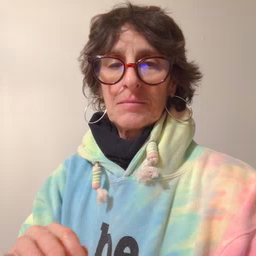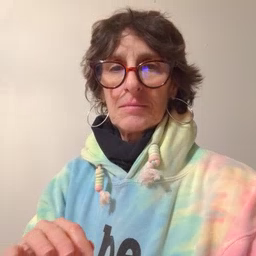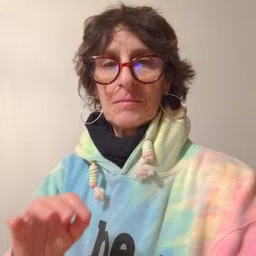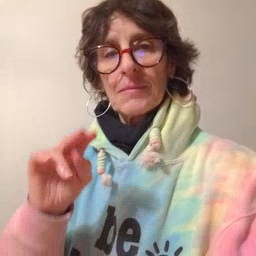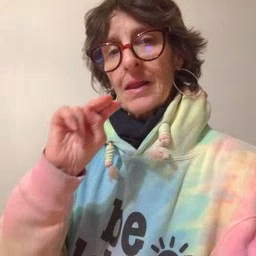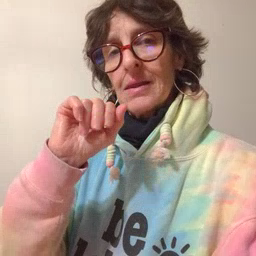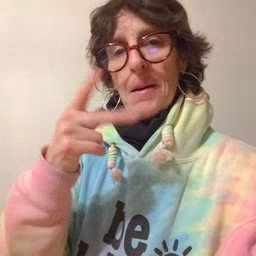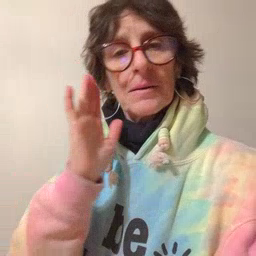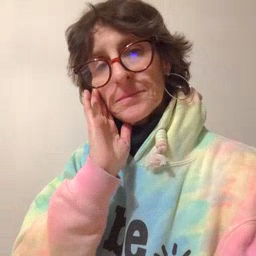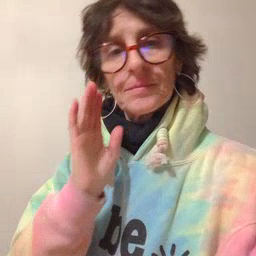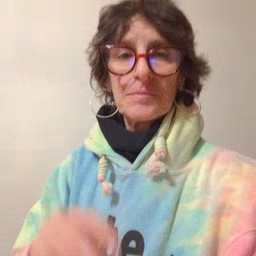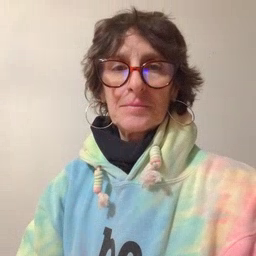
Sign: nap